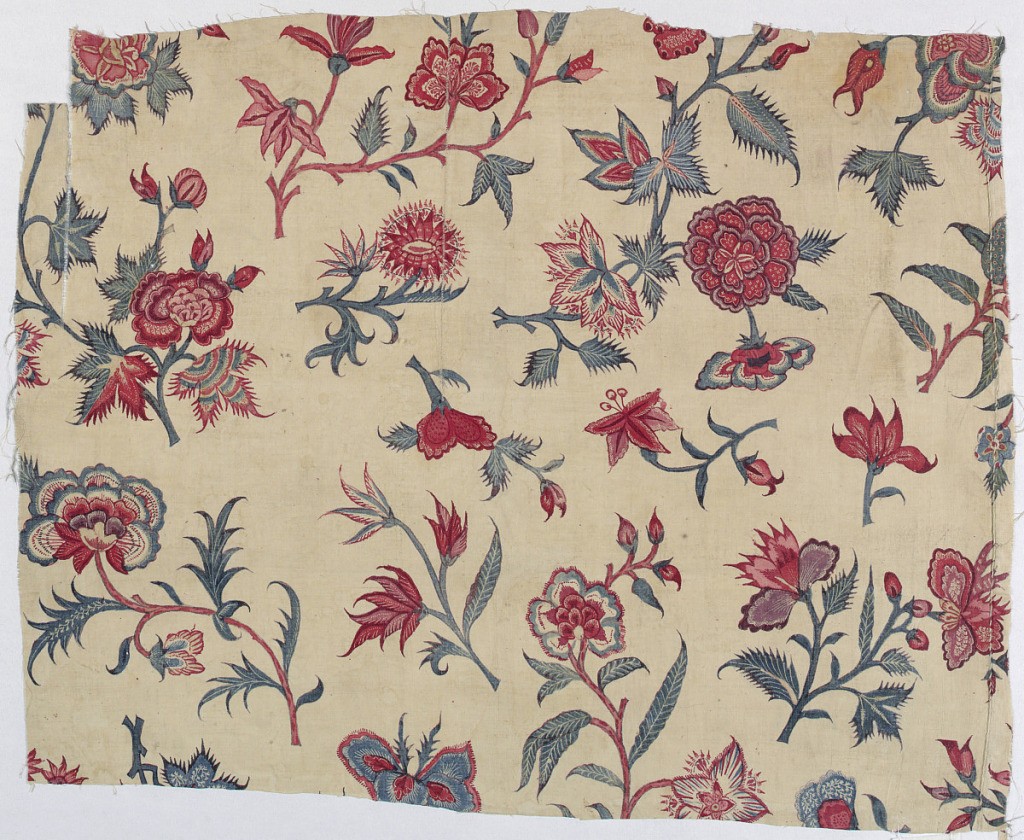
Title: Chintz fragments
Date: late 18th century
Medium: cotton Technique: black outline drawn on; mordants for 3 reds and 2 purples applied (sometimes over resist) by pen or brush; blue applied by brush over resist; yellow (over blue for green) applied by brush.
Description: Three fragments from the same larger textile. Exotic flowering branches and scattered floral sprays in shades of violet, blue and red on a white ground. B. had one flower that matches a flower on A. and another flower which matches a flower on C.